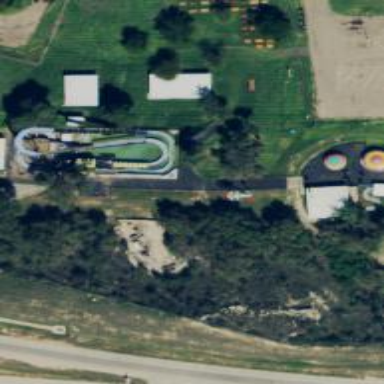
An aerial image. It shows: Water slide attraction.